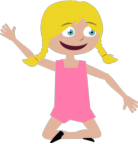
smile girl folded legs